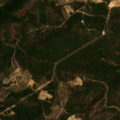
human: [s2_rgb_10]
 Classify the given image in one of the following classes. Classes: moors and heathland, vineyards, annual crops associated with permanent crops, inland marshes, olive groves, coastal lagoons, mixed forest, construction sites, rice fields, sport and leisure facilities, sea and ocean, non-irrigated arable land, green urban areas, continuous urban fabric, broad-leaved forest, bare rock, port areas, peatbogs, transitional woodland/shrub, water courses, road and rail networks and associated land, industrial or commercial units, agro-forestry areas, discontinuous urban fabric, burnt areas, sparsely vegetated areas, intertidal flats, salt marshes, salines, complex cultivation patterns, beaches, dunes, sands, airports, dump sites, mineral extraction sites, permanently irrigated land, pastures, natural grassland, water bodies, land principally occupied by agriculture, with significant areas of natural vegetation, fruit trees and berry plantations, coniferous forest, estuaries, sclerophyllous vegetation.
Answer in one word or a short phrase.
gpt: coniferous forest, transitional woodland/shrub